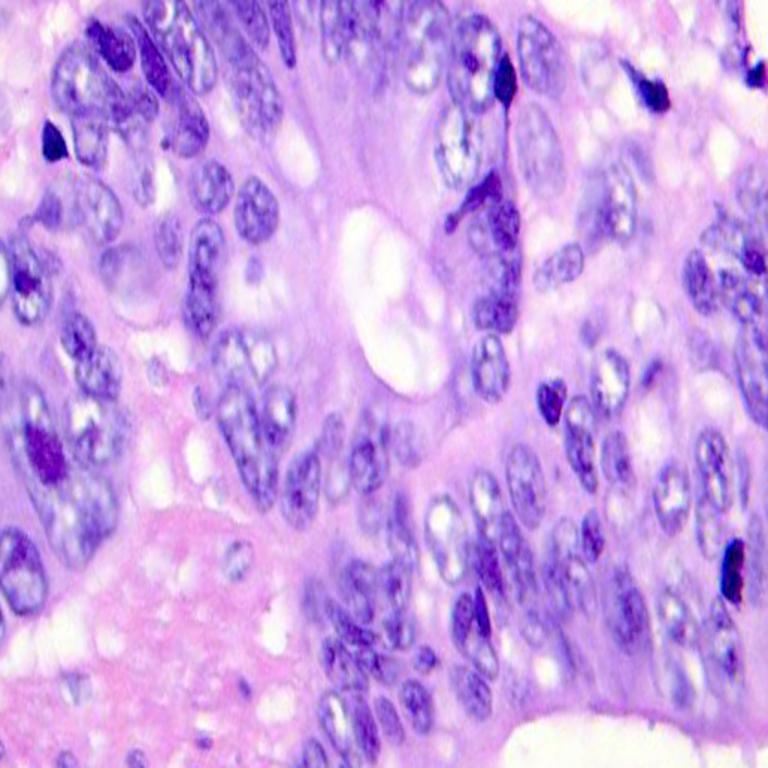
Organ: colon
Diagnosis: adenocarcinomas